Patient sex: M
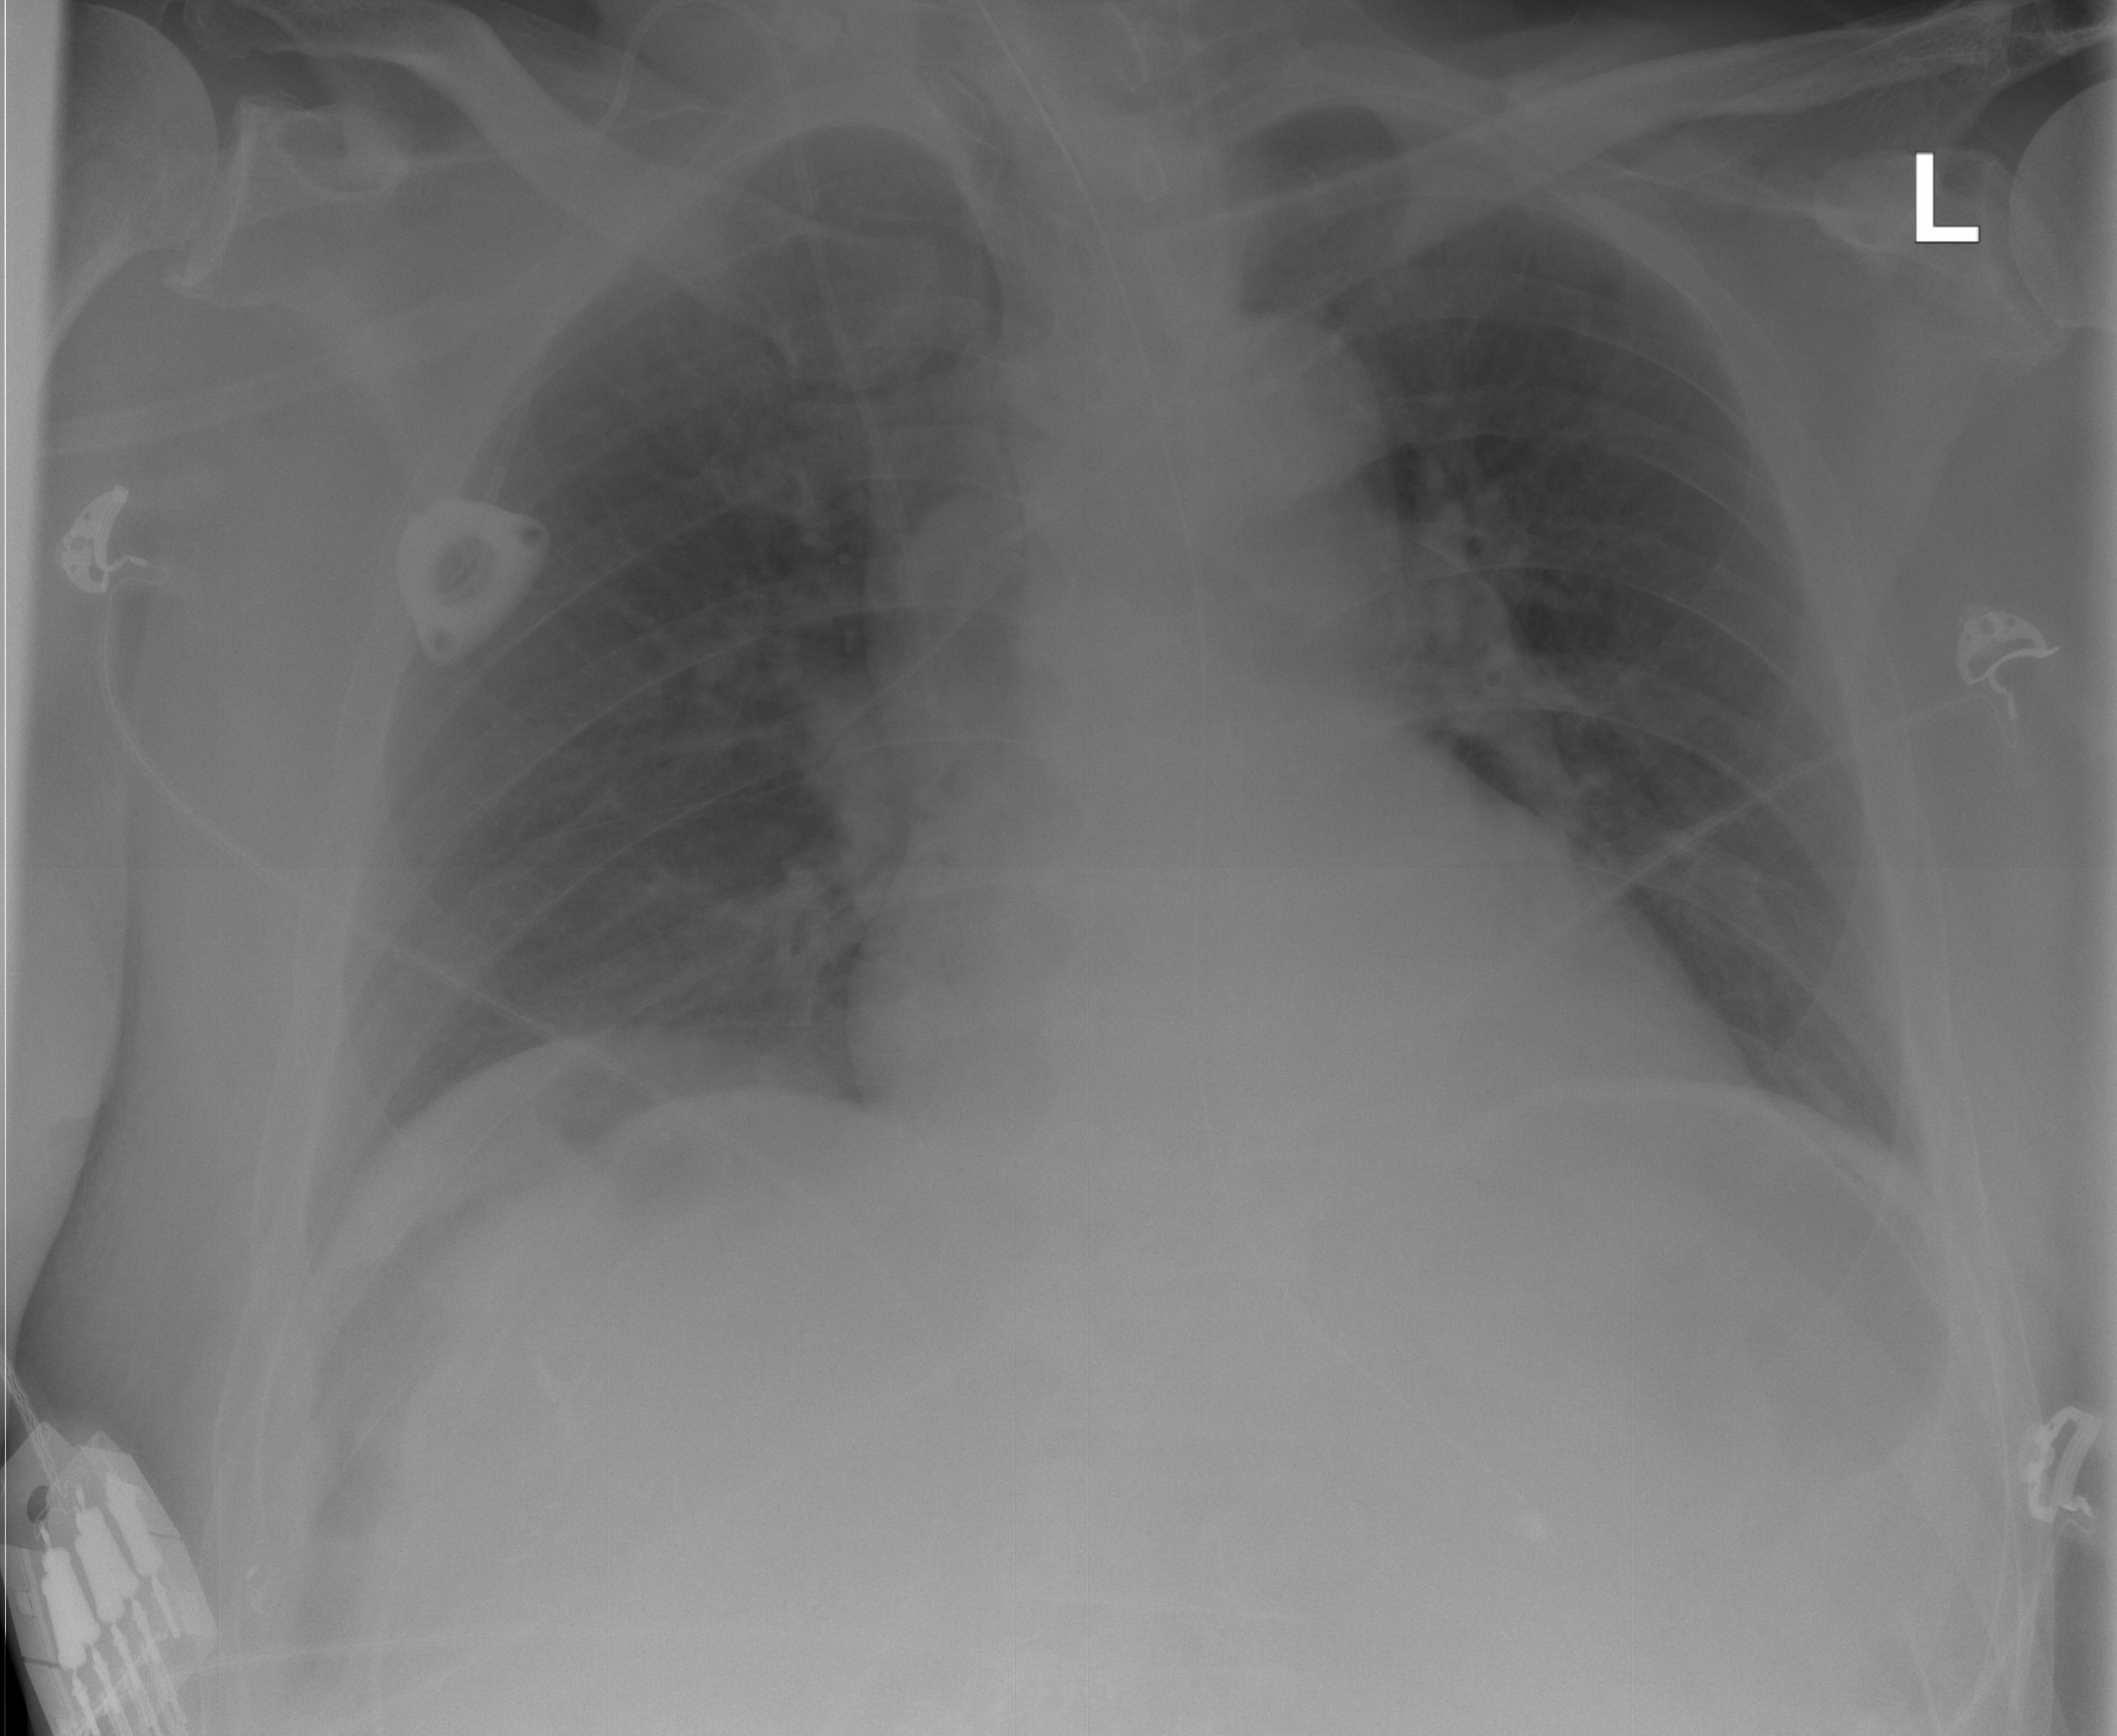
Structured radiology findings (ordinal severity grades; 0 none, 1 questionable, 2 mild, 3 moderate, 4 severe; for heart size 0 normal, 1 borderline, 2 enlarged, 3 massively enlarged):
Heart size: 2
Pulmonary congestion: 0
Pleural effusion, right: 0
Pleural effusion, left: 0
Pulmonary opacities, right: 0
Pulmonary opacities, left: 0
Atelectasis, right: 2
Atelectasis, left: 0